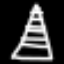
Label: The Eiffel Tower